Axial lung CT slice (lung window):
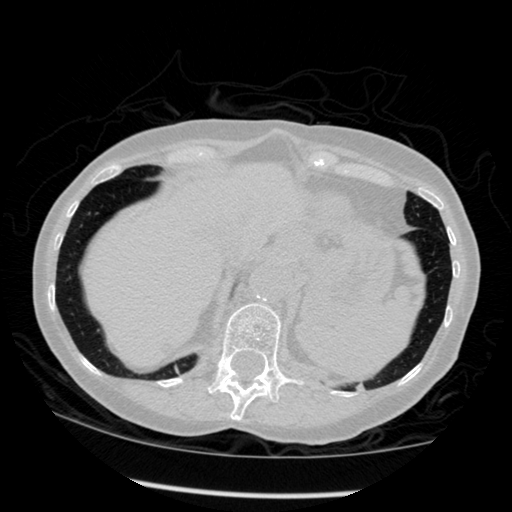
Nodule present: no